Question: I have problem with CoreCollapse in my app.
I using Core elements. I write code which work for 1 hour.
But now stopped work.
'''
<!DOCTYPE html>
<html>
<head>
<meta charset="utf-8">
<meta name="viewport" content="width=device-width, initial-scale=1">
<title>Vinoteka</title>
<script async src="packages/browser/dart.js"></script>
<link rel="stylesheet" href="vinoteka.css">
<link rel="import" href="packages/paper_elements/roboto.html">
<link rel="import" href="packages/polymer/polymer.html">
<link rel="import" href="packages/paper_elements/paper_button.html">
<link rel="import" href="packages/paper_elements/paper_shadow.html">
<link rel="import" href="packages/paper_elements/paper_tab.html">
<link rel="import" href="packages/paper_elements/paper_tabs.html">
<link rel="import" href="packages/paper_elements/paper_menu_button.html">
<link rel="import" href="packages/paper_elements/paper_icon_button.html">
<link rel="import" href="packages/paper_elements/paper_item.html">
<link rel="import" href="packages/paper_elements/paper_checkbox.html">
<link rel="import" href="packages/paper_elements/paper_dialog.html">
<link rel="import" href="packages/paper_elements/paper_dialog_transition.html">
<link rel="import" href="packages/paper_elements/paper_toast.html">
<link rel="import" href="packages/core_elements/core_collapse.html">
<link rel="import" href="packages/core_elements/core_list_dart.html">
<link rel="import" href="packages/core_elements/core_icon.html">
<link rel="import" href="packages/core_elements/core_icons.html">
<link rel="import" href="packages/core_elements/core_toolbar.html">
<link rel="import" href="packages/core_elements/core_menu.html">
<link rel="import" href="packages/core_elements/core_pages.html">
<script async type="application/dart" src="vinoteka.dart"></script>
</head>
<body unresolved>
<paper-tabs selected="1" flex noink>
<paper-tab id="stoly_tab">
<core-icon icon="select-all"></core-icon>Stoly</paper-tab>
<paper-tab id="nakup_tab">
<core-icon icon="shopping-cart"></core-icon>Nakup</paper-tab>
<paper-tab id="trzba_tab">
<core-icon icon="account-balance"></core-icon>Trzba</paper-tab>
</paper-tabs>
<core-pages id="first" selected="1">
<div> <div id="stoly">
<table>
<tr>
<td>
<paper-item>
<core-icon icon="select-all"></core-icon>Stul 1</paper-item>
</td>
</tr>
<tr>
<td>
<paper-item>
<core-icon icon="select-all"></core-icon>Stul 2</paper-item>
</td>
</tr>
<tr>
<td>
<paper-item>
<core-icon icon="select-all"></core-icon>Stul 3</paper-item>
</td>
</tr>
<tr>
<td>
<paper-item>
<core-icon icon="select-all"></core-icon>Stul 4</paper-item>
</td>
</tr>
</table>
</div></div>
<div>
<core-collapse id="collapse1" >
<paper-item class="black" id="toggleCollapse" horizontal center-justified layout>
<core-icon icon="shopping-basket"></core-icon>Novy nakup</paper-item>
</core-collapse>
<core-collapse id="collapse" >
<table id="nakup_table">
<tr>
<td colspan="2">
<paper-item class="vino" flex raised>
<core-icon icon="file-map"></core-icon>0.25l</paper-item>
</td>
<td colspan="2">
<paper-item class="vino" flex>
<core-icon icon="file-map"></core-icon>0.25l</paper-item>
</td>
<td colspan="2">
<paper-item class="vino" flex>
<core-icon icon="file-map"></core-icon>0.25l</paper-item>
</td>
<td colspan="2">
<paper-item class="vino" flex>
<core-icon icon="file-map"></core-icon>0.25l</paper-item>
</td>
</tr>
<tr>
<td>
<paper-item class="vino" flex>1l</paper-item>
</td>
<td>
<paper-item class="vino" flex>Bez</paper-item>
</td>
<td>
<paper-item class="vino" flex>1l</paper-item>
</td>
<td>
<paper-item class="vino" flex>Bez</paper-item>
</td>
<td>
<paper-item class="vino" flex>1l</paper-item>
</td>
<td>
<paper-item class="vino" flex>Bez</paper-item>
</td>
<td>
<paper-item class="vino" flex>1l</paper-item>
</td>
<td>
<paper-item class="vino" flex>Bez</paper-item>
</td>
</tr>
<tr>
<td>
<paper-item class="vino" flex>1.5l</paper-item>
</td>
<td>
<paper-item class="vino" flex>Bez</paper-item>
</td>
<td>
<paper-item class="vino" flex>1.5l</paper-item>
</td>
<td>
<paper-item class="vino" flex>Bez</paper-item>
</td>
<td>
<paper-item class="vino" flex>1.5
</paper-item>
</td>
<td>
<paper-item class="vino" flex>Bez</paper-item>
</td>
<td>
<paper-item class="vino" flex>1.5l</paper-item>
</td>
<td>
<paper-item class="vino" flex>Bez</paper-item>
</td>
</tr>
<tr>
<td>
<paper-item class="vino" flex>2</paper-item>
</td>
<td>
<paper-item class="vino" flex>Bez</paper-item>
</td>
<td>
<paper-item class="vino" flex>2l</paper-item>
</td>
<td>
<paper-item class="vino" flex>Bez</paper-item>
</td>
<td>
<paper-item class="vino" flex>2l</paper-item>
</td>
<td>
<paper-item class="vino" flex>Bez</paper-item>
</td>
<td>
<paper-item class="vino" flex>2l</paper-item>
</td>
<td>
<paper-item class="vino" flex>Bez</paper-item>
</td>
</tr>
</table>
<paper-item class="black" id="more" label="Vice" horizontal center-justified layout></paper-item>
</core-collapse>
</div>
<div>
None
</div>
</core-pages>
<paper-dialog heading="Dialog" transition="paper-dialog-transition-center" backdrop=true autoCloseDisabled=true>
<p>Lorem ipsum dolor sit amet, doming noster at quo, nostrud lucilius rationibus ea duo. Vim no mucius dolores. No bonorum voluptatum vis, has iudicabit consectetuer ne. Nullam sensibus vim id, et quo graeci perpetua.</p>
<p>Id qui scripta laboramus dissentiet, verterem partiendo vim at. Stet dissentiet ut mei. Iriure facilis eloquentiam pro eu, nec an esse inciderint. In meliore abhorreant sea. Eros nostro ocurreret at nec. Cu per regione persecuti.</p>
<p>Lorem ipsum dolor sit amet, doming noster at quo, nostrud lucilius rationibus ea duo. Vim no mucius dolores. No bonorum voluptatum vis, has iudicabit consectetuer ne. Nullam sensibus vim id, et quo graeci perpetua.</p>
<paper-button label="More Info..." dismissive></paper-button>
Nakup Dokoncen <paper-button label="Decline" affirmative></paper-button>
<paper-button label="Accept" affirmative autofocus></paper-button>
</paper-dialog>
<paper-toast id="toast1" text="Nakup Dokoncen"></paper-toast>
<div id="submit_bottom" class="hide"><paper-item class="lightBlue" id="submit" label="Dokoncit objednavku" horizontal center-justified layout></paper-item></div>
</body>
</html>
'''
pubspec.yaml
'''
dependencies:
browser: any
core_elements: any
paper_elements: any
polymer: any
transformers:
- polymer:
entry_points:
- web/vinoteka.html
'''
and dart
'''
import 'dart:html';
import 'package:polymer/polymer.dart';
import 'package:paper_elements/paper_dialog.dart';
import 'package:paper_elements/paper_item.dart';
import 'package:core_elements/core_collapse.dart';
import 'package:core_elements/core_dropdown.dart';
import 'package:paper_elements/paper_toast.dart';
import 'package:core_elements/core_pages.dart';
main () {
initPolymer().run(() {
(querySelector('#collapse1') as CoreCollapse).toggle();
querySelector('#toggleCollapse').onClick.listen(
(_) => nakup_menu());
querySelector('#submit').onClick.listen(
(_) => nakup_konec());
querySelector('#more').onClick.listen(
(_) => dalsi());
querySelector('#stoly_tab').onClick.listen(
(_) => stoly());
querySelector('#nakup_tab').onClick.listen(
(_) => nakup());
querySelector('#trzba_tab').onClick.listen(
(_) => trzba());
});
}
void nakup_menu() {
(querySelector('#collapse') as CoreCollapse).toggle();
(querySelector('#collapse1') as CoreCollapse).toggle();
(querySelector('#submit_bottom') as DivElement).classes.remove("hide");
}
void nakup_konec() {
(querySelector('#collapse') as CoreCollapse).toggle();
(querySelector('#collapse1') as CoreCollapse).toggle();
(querySelector('#toast1') as PaperToast).show();
(querySelector('#submit_bottom') as DivElement).classes.add("hide");
}
void dalsi() {
(querySelector('paper-dialog') as PaperDialog).toggle();
(querySelector('#more') as PaperItem).classes.add("hide");
}
void stoly() {
(querySelector('#first') as CorePages).selected = 0;
(querySelector('#submit_bottom') as DivElement).classes.add("hide");
}
void nakup() {
(querySelector('#first') as CorePages).selected = 1;
}
void trzba() {
(querySelector('#first') as CorePages).selected = 2;
(querySelector('#submit_bottom') as DivElement).classes.add("hide");
}
'''
and error is
Command '(querySelector('#collapse1') as CoreCollapse).toggle();' works if is not on start.
thx for help.
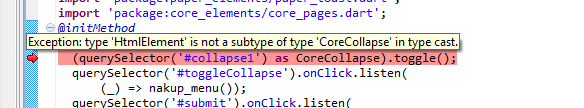
Answer: Looks like a timing issue.
This should work.
'''
main () {
initPolymer().then((zone) => zone.run(() {
Polymer.onReady.then((_) {
(querySelector('#collapse1') as CoreCollapse).toggle();
querySelector('#toggleCollapse').onClick.listen(
(_) => nakup_menu());
querySelector('#submit').onClick.listen(
(_) => nakup_konec());
querySelector('#more').onClick.listen(
(_) => dalsi());
querySelector('#stoly_tab').onClick.listen(
(_) => stoly());
querySelector('#nakup_tab').onClick.listen(
(_) => nakup());
querySelector('#trzba_tab').onClick.listen(
(_) => trzba());
});
}));
}
'''
See also <URL>